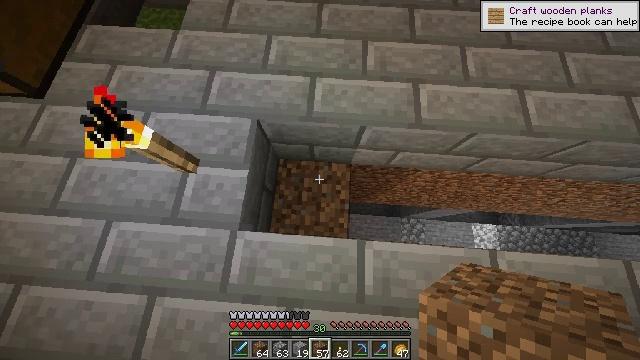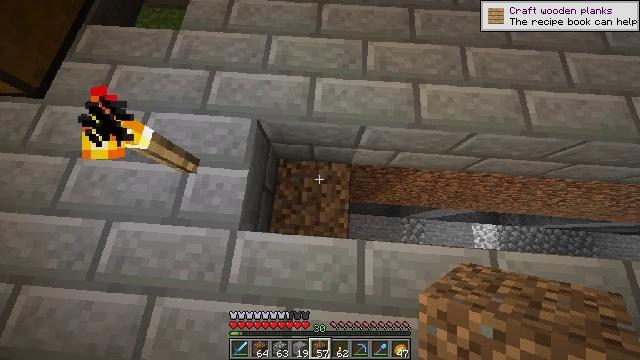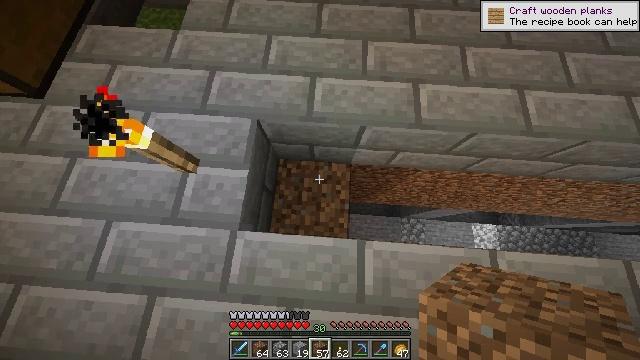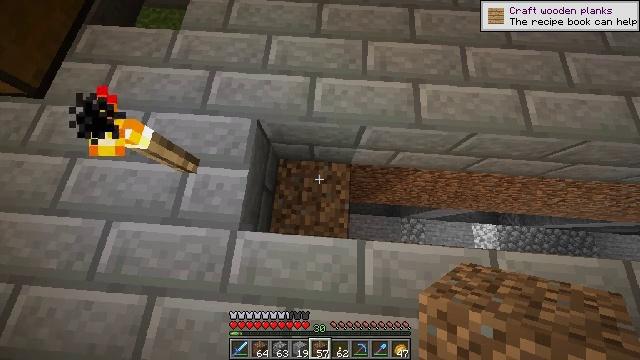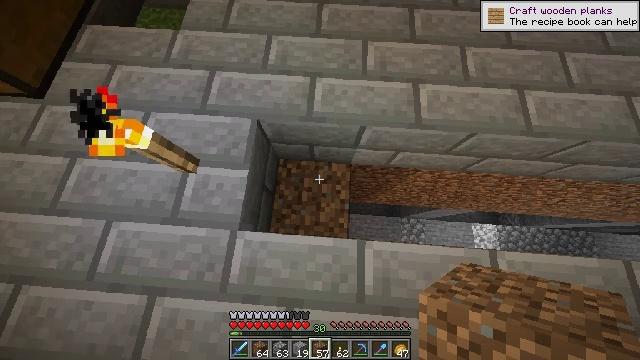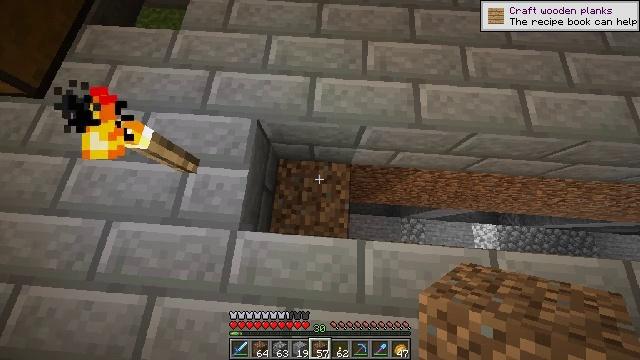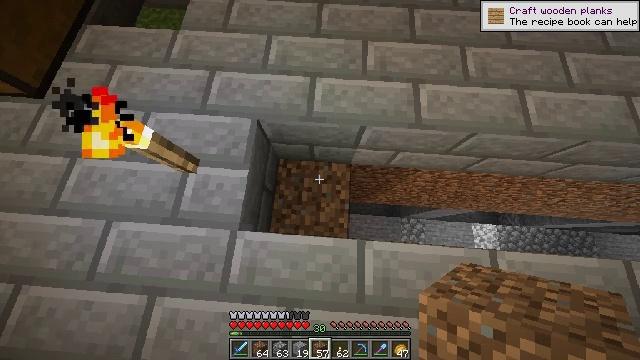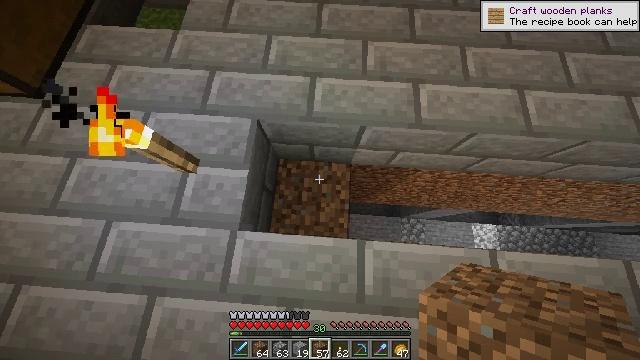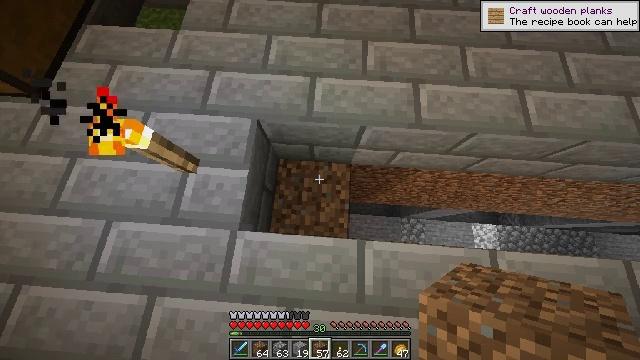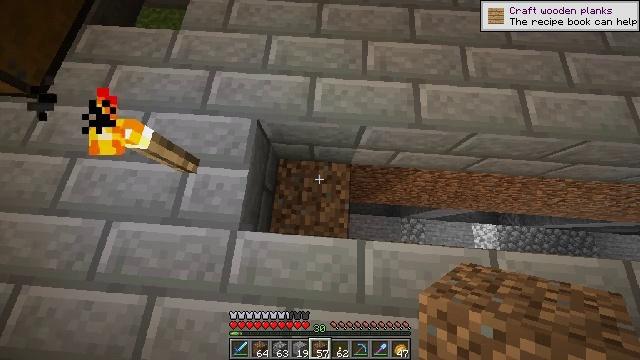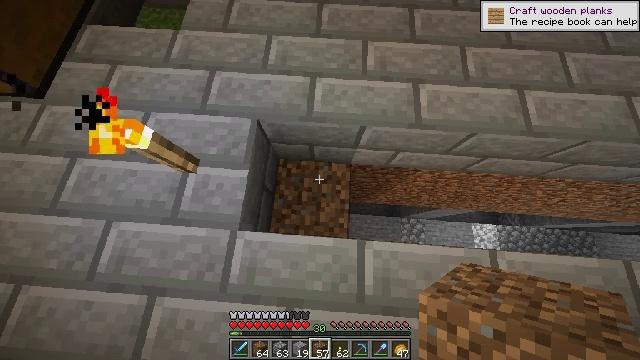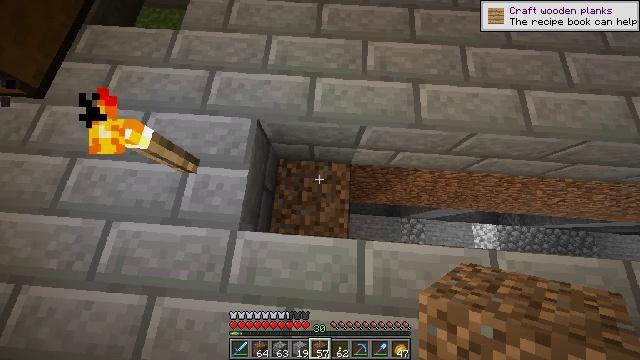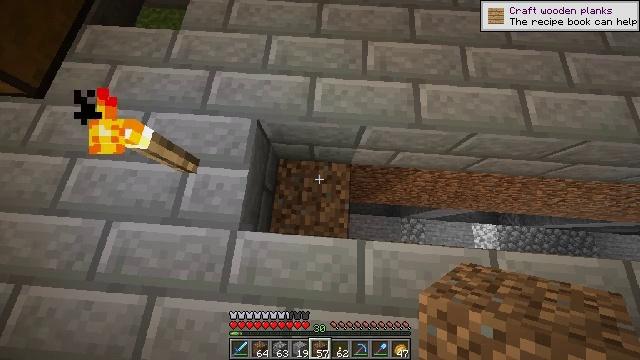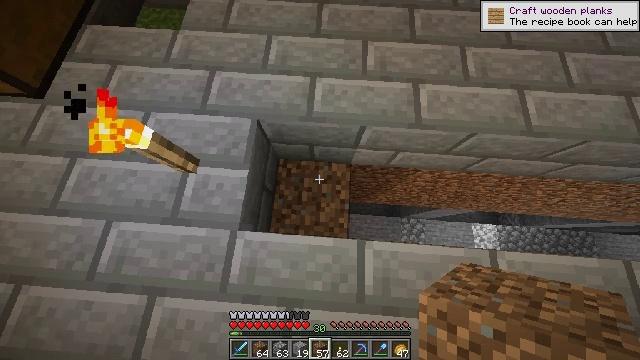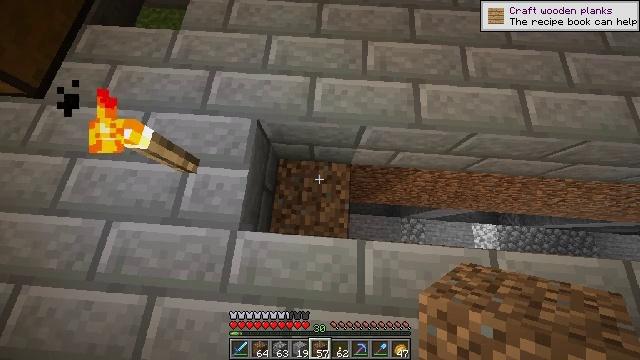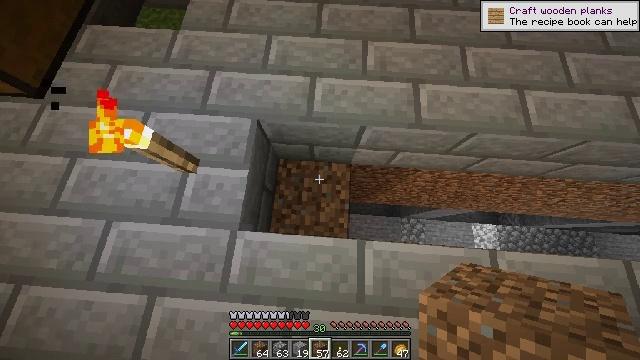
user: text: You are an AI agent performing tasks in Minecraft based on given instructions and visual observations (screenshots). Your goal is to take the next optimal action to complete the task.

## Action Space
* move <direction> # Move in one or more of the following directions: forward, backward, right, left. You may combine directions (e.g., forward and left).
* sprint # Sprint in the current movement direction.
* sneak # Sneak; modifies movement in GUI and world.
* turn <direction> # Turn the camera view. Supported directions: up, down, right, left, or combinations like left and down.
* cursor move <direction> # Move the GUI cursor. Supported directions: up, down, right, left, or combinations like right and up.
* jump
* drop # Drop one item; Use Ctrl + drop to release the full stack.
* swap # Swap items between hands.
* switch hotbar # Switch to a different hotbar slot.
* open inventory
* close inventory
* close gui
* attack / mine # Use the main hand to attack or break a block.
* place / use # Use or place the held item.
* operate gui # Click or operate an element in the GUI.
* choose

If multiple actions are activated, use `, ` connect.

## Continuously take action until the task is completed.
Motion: motion action
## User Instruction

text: Get stone bricks for construction purposes.
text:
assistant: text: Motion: no_op
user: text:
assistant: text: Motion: no_op
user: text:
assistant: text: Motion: no_op
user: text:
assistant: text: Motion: no_op
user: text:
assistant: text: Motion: no_op
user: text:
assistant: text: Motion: no_op
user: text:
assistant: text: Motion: no_op
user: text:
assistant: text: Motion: no_op
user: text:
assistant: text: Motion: no_op
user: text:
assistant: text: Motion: no_op
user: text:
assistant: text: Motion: no_op
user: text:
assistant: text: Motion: no_op
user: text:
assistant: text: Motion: no_op
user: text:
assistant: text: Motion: no_op
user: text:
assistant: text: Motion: no_op
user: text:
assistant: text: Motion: no_op
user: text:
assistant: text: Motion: no_op
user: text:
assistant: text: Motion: no_op
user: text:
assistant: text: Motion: no_op
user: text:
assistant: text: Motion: no_op
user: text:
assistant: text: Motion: no_op
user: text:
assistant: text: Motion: no_op
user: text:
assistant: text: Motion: no_op
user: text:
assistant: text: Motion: no_op
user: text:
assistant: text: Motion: no_op
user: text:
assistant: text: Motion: no_op
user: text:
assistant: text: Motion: no_op
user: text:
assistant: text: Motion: no_op
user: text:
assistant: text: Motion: no_op
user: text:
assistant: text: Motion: no_op